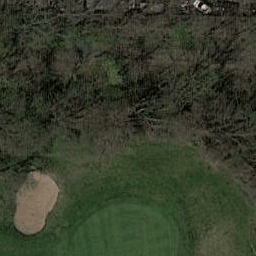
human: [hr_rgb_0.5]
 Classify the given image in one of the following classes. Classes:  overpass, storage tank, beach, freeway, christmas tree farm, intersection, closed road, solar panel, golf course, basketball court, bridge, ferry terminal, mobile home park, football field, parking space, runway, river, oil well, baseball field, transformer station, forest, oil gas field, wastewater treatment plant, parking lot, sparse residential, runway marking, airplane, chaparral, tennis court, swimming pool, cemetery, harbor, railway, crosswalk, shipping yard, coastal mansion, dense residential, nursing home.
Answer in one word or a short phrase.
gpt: golf course